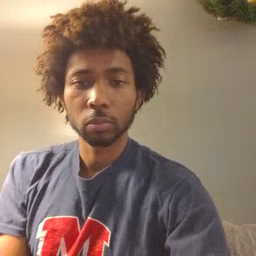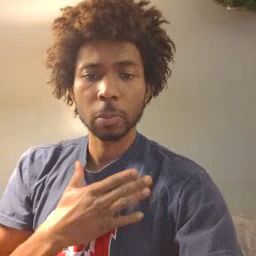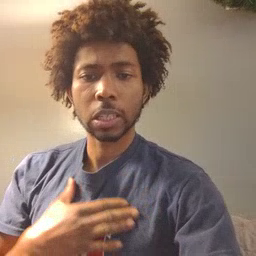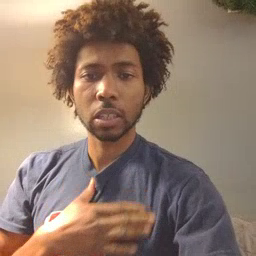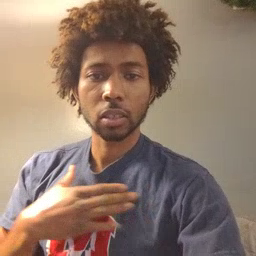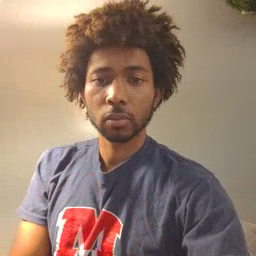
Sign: please